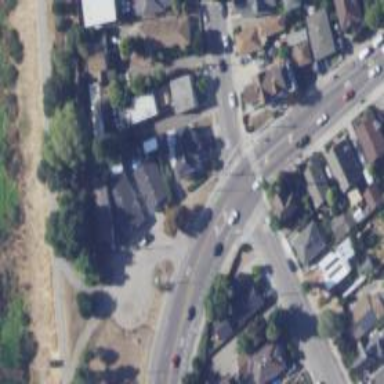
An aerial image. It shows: Marked crossing on the road.